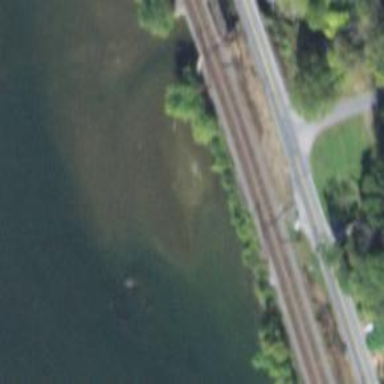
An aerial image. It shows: Railway track.